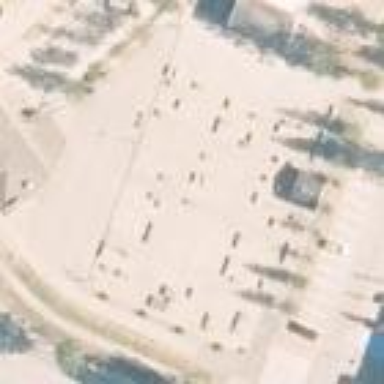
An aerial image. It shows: Marketplace.